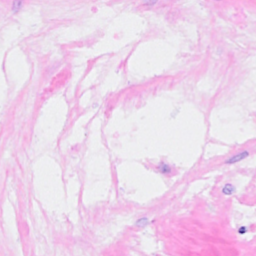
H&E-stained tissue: Breast